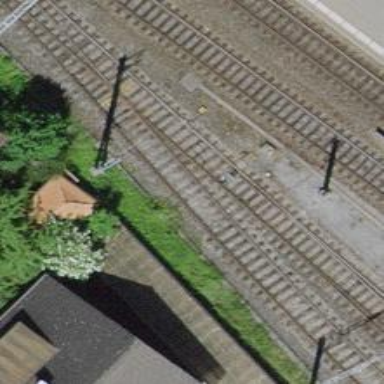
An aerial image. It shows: Railway switch.